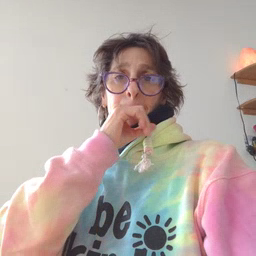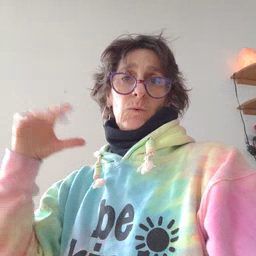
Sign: balloon